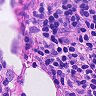
Metastatic tissue present: no